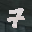
Label: 7